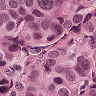
Metastatic tissue present: yes